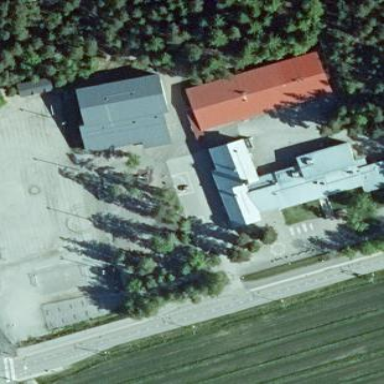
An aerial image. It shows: School.